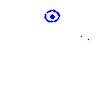
Particle: pion